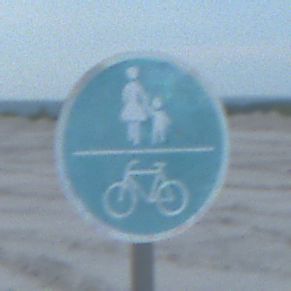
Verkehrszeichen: GemeinsamerGehUndRadweg
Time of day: SunriseSunset
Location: Outdoor (Beach)
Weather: PartlyCloudy
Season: NotSpecified
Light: Natural